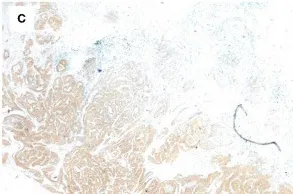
Microscopic appearance of papillary thyroid carcinoma. (C, D) Immunohistochemistry staining for BRAF was positive.
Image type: pathology (immunostaining)